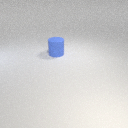
large blue rubber cylinder